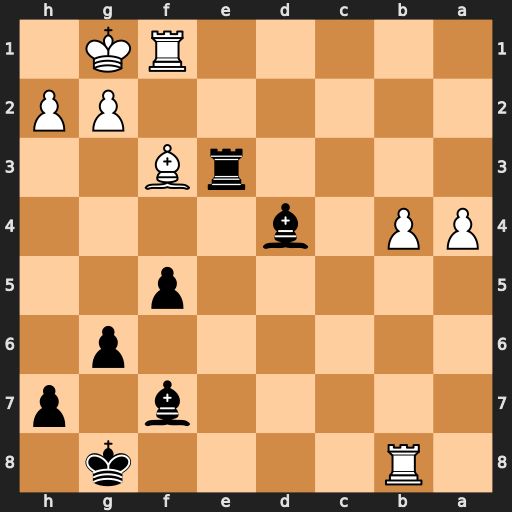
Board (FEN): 1R4k1/5b1p/6p1/5p2/PP1b4/4rB2/6PP/5RK1
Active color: b
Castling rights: -
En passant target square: -
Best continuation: Re8+ Kh1 Rxb8